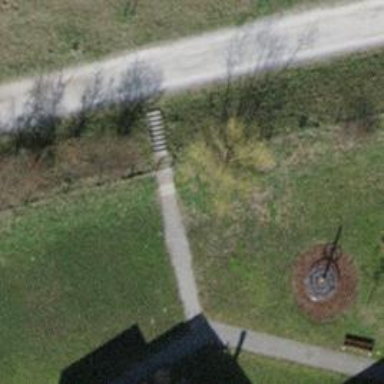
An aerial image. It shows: Road with steps.